Current action and preconditions to check: trajectory_clear

Your task: For each precondition in the list above, predict whether it will hold at this action.

Consider the current scene as observed from the mobile robot's camera, and analyze the predicted future states of all dynamic agents (e.g., people, animals, vehicles, or any moving entities) within the NEXT SECOND.

IMPORTANT: Only answer "very likely" if you are absolutely certain—based on strong, clear evidence—that a dynamic agent will violate the precondition in the predicted future state. Do NOT answer "very likely" for unlikely, ambiguous, or low-probability risks.

Ask yourself for each precondition: Is there a high probability, with clear and convincing evidence, that the predicted future states of any dynamic agent will interfere with the predicted future state of the currently executing action within the NEXT SECOND, causing that precondition to fail?

Assess the risk level based on these predictions. Use "likely" or "very likely" if motions create a clear risk of interference.

Use "neutral" or "improbable" if agents are nearby but their predicted paths are clearly diverging or non-conflicting.

Failure Risk Categories: "very improbable", "improbable", "neutral", "likely", "very likely"

Answer Format: Output ONLY the probability_of_failure value from these categories: "very improbable", "improbable", "neutral", "likely", "very likely"

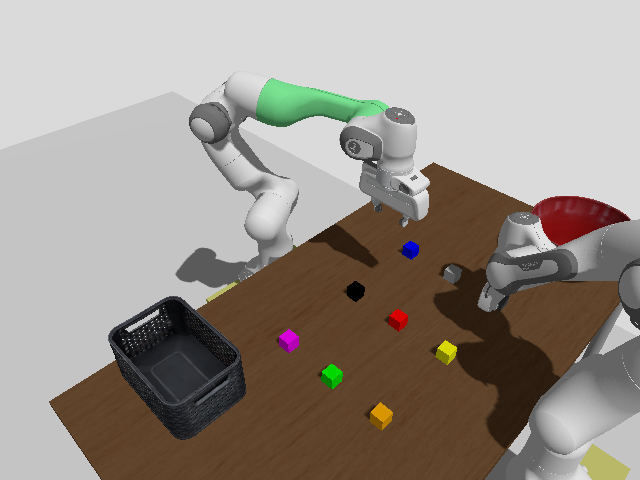

Answer: improbable